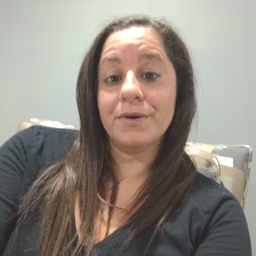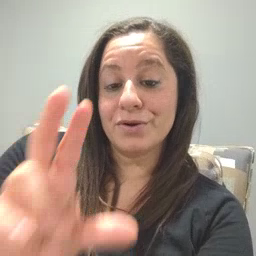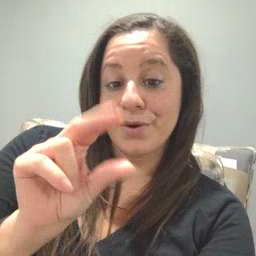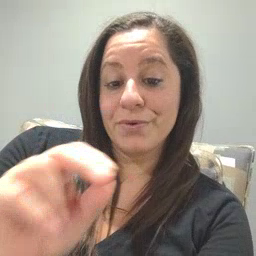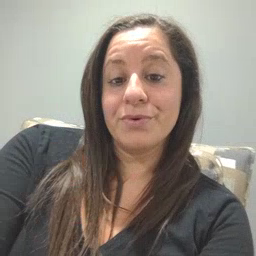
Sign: no